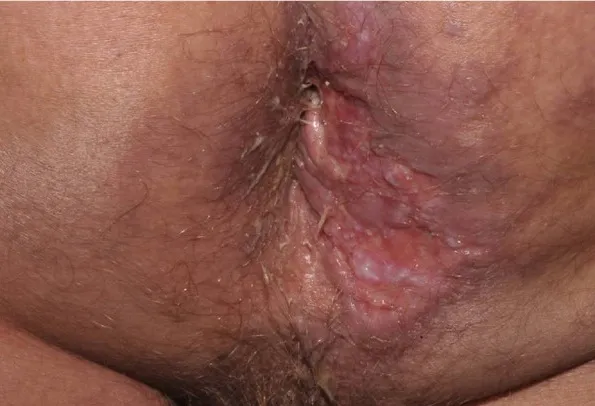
Cutaneous tuberculosis: phagedenic perianal ulcer showing worsening of the perianal ulcer after treatment for leprosy lesion, for two months.
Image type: medical_photograph (skin_photograph)